Question: Say I have nodes connected in the below fashion, how do I arrive at the number of paths that exist between given points, and path details?
'''
1,2 //node 1 and 2 are connected
2,3
2,5
4,2
5,11
11,12
6,7
5,6
3,6
6,8
8,10
8,9
'''
Find the paths from 1 to 7:
Answer:
2 paths found and they are
'''
1,2,3,6,7
1,2,5,6,7
'''

implementation found <URL> is nice I am going to use the same
Here is the snippet from the above link in python
'''
# a sample graph
graph = {'A': ['B', 'C','E'],
'B': ['A','C', 'D'],
'C': ['D'],
'D': ['C'],
'E': ['F','D'],
'F': ['C']}
class MyQUEUE: # just an implementation of a queue
def __init__(self):
self.holder = []
def enqueue(self,val):
self.holder.append(val)
def dequeue(self):
val = None
try:
val = self.holder[0]
if len(self.holder) == 1:
self.holder = []
else:
self.holder = self.holder[1:]
except:
pass
return val
def IsEmpty(self):
result = False
if len(self.holder) == 0:
result = True
return result
path_queue = MyQUEUE() # now we make a queue
def BFS(graph,start,end,q):
temp_path = [start]
q.enqueue(temp_path)
while q.IsEmpty() == False:
tmp_path = q.dequeue()
last_node = tmp_path[len(tmp_path)-1]
print tmp_path
if last_node == end:
print "VALID_PATH : ",tmp_path
for link_node in graph[last_node]:
if link_node not in tmp_path:
#new_path = []
new_path = tmp_path + [link_node]
q.enqueue(new_path)
BFS(graph,"A","D",path_queue)
-------------results-------------------
['A']
['A', 'B']
['A', 'C']
['A', 'E']
['A', 'B', 'C']
['A', 'B', 'D']
VALID_PATH : ['A', 'B', 'D']
['A', 'C', 'D']
VALID_PATH : ['A', 'C', 'D']
['A', 'E', 'F']
['A', 'E', 'D']
VALID_PATH : ['A', 'E', 'D']
['A', 'B', 'C', 'D']
VALID_PATH : ['A', 'B', 'C', 'D']
['A', 'E', 'F', 'C']
['A', 'E', 'F', 'C', 'D']
VALID_PATH : ['A', 'E', 'F', 'C', 'D']
'''
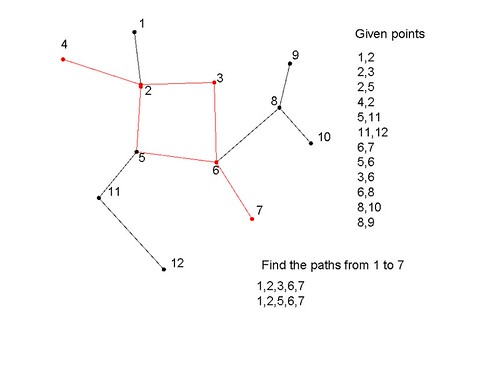
Answer: <URL>' doesn't only store predecessor but a list of possible predecessors.
Then all possible paths are encoded in this function, and by traversing p recursively you get all possible path combinations.
One good pseudocode which uses this notation can be found in by Cormen and has subsequently been used in many University scripts on the subject. A Google search for "BFS pseudocode predecessor p" uproots <URL>.